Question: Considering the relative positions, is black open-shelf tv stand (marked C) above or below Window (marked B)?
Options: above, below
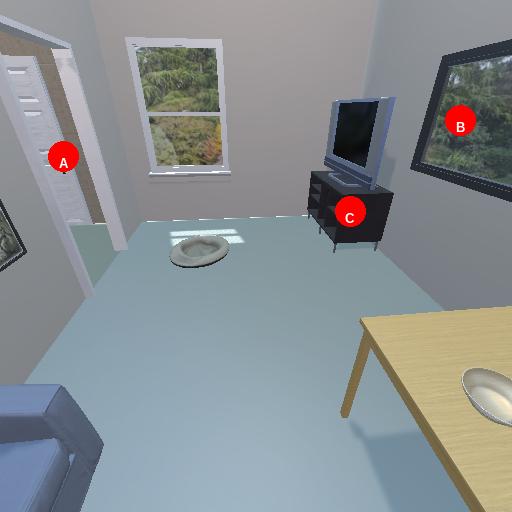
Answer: above